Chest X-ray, PA view. Patient: 44 years old, sex M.
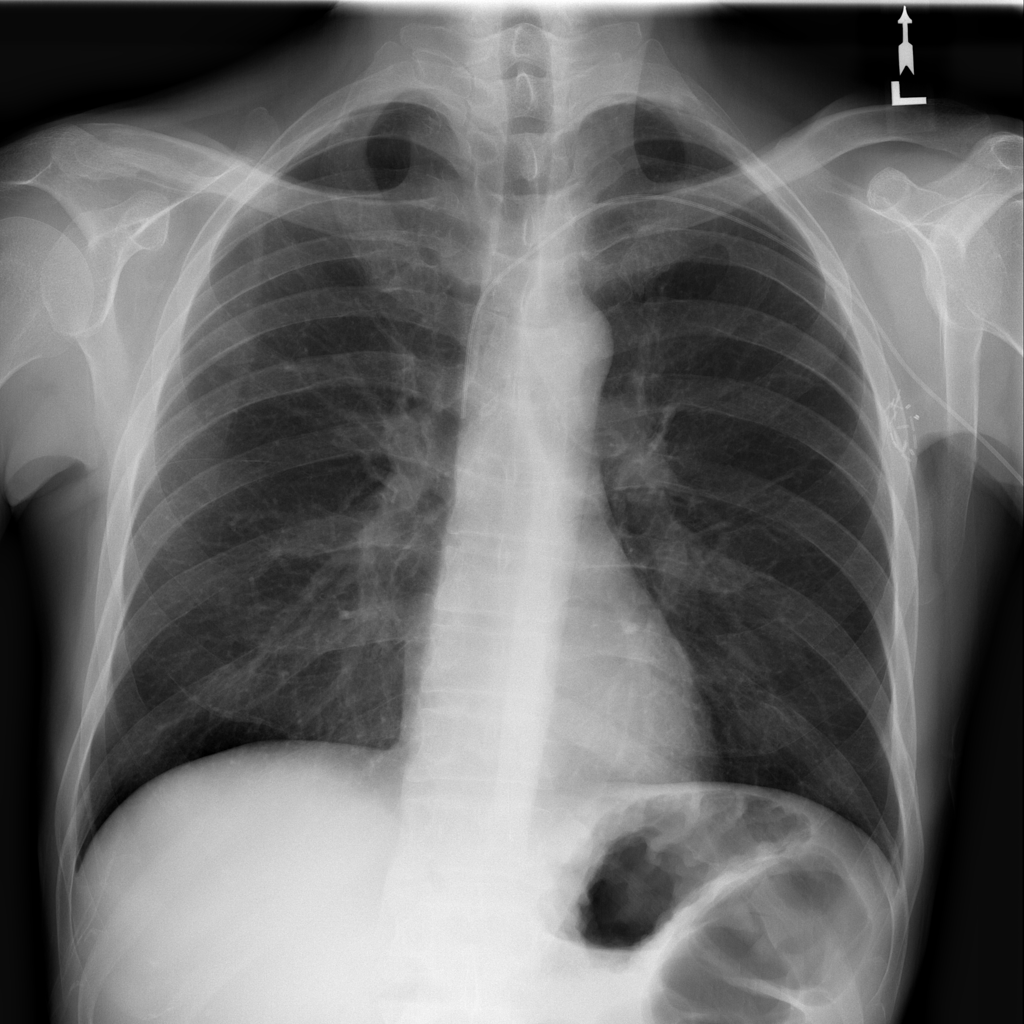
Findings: No Finding